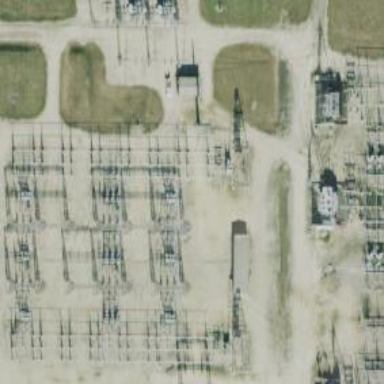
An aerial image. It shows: Switch used for power control.